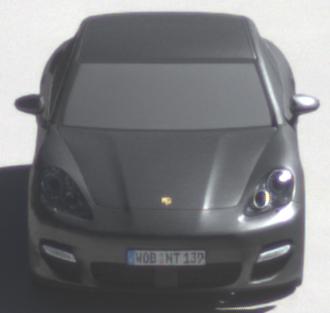
Make: Porsche
Model: Panamera
Detailed model: Panamera (970)
Model produced from: 2010/05
Model produced until: 2013/04
Doors: 5
Color: gray
Road condition: dry road
Daytime: morning or afternoon
Contrast: high contrast